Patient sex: M
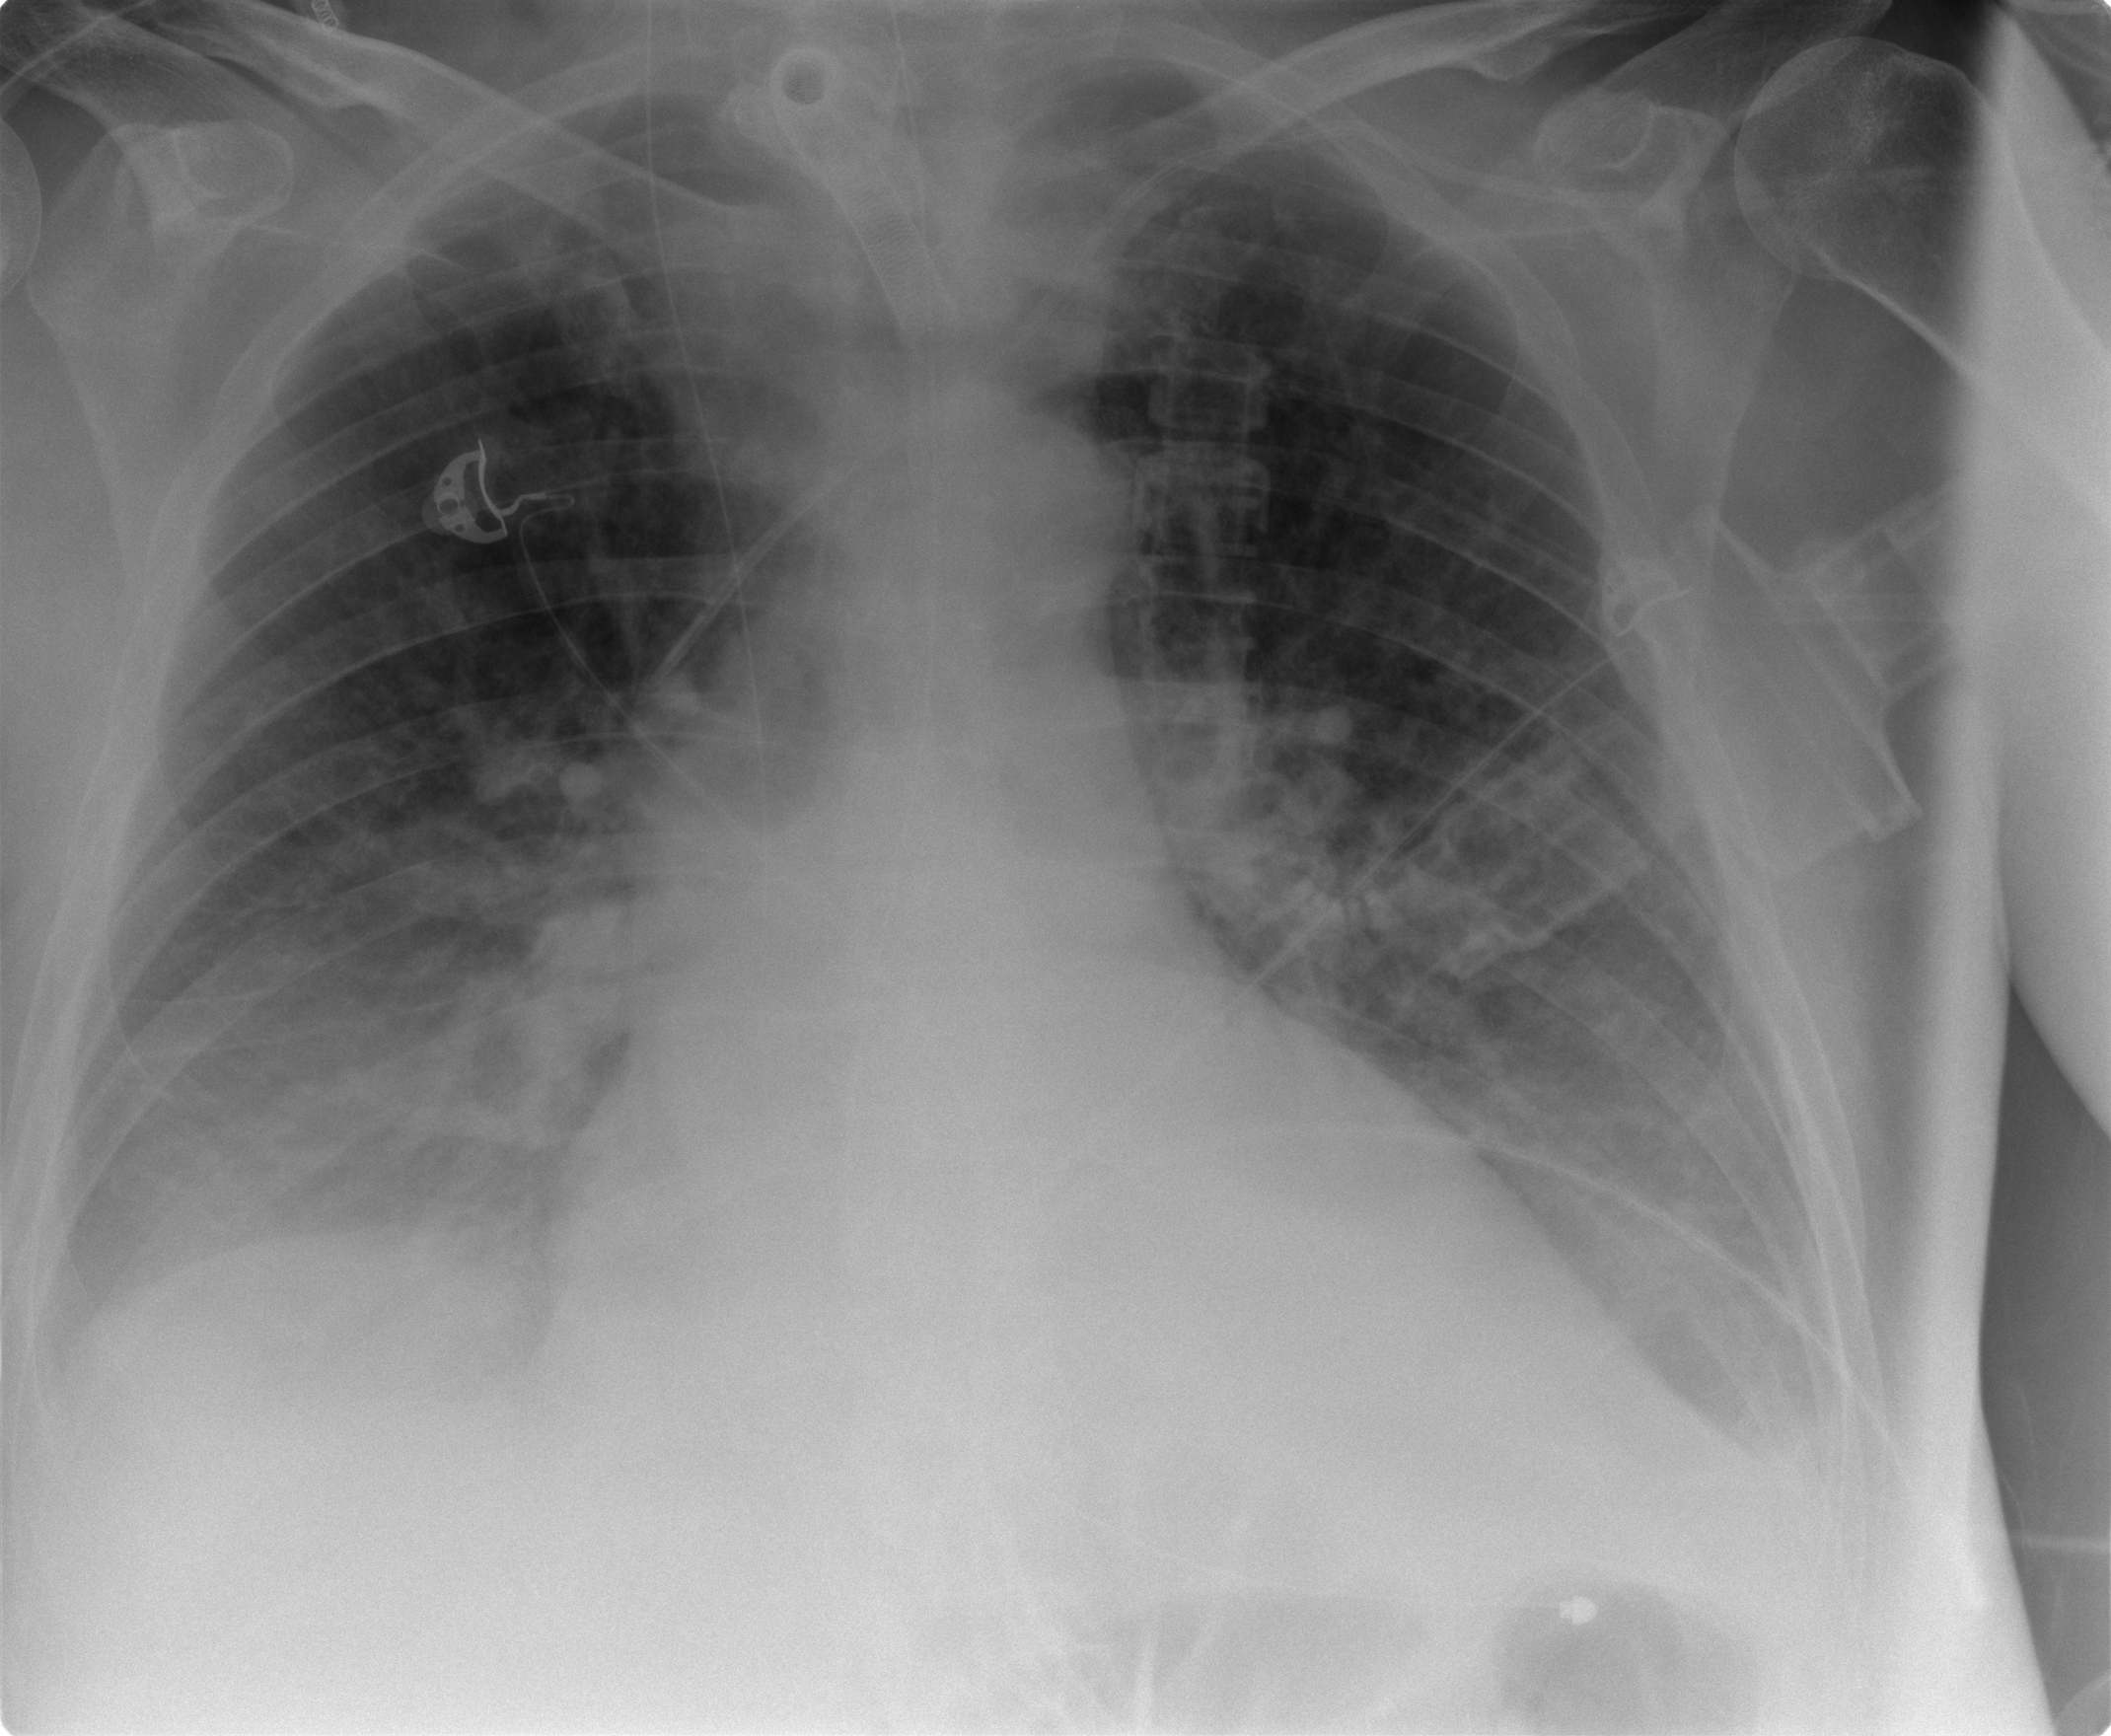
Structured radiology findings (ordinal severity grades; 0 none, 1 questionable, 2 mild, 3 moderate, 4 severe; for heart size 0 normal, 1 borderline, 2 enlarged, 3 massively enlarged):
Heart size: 1
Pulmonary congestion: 2
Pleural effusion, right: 3
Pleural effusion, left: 2
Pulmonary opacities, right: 1
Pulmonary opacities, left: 1
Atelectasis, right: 2
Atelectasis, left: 2